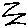
Label: zigzag